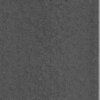
Label: dusty